Field crop: maize
Growth stage: 2
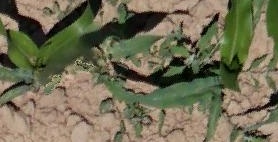
Species: maize